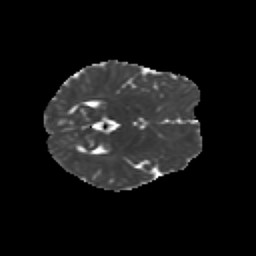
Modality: MD
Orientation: axial
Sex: female
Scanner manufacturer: siemens
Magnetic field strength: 3 T
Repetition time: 5 s
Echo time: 0.071 s